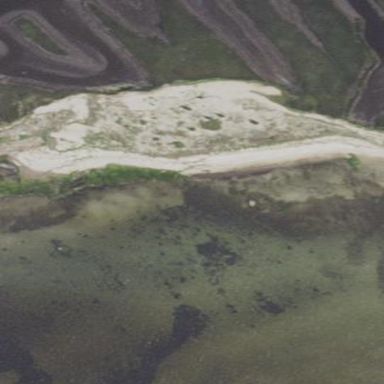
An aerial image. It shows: Saltmarsh wetland.